Question: Count the number of objects in the diagram.
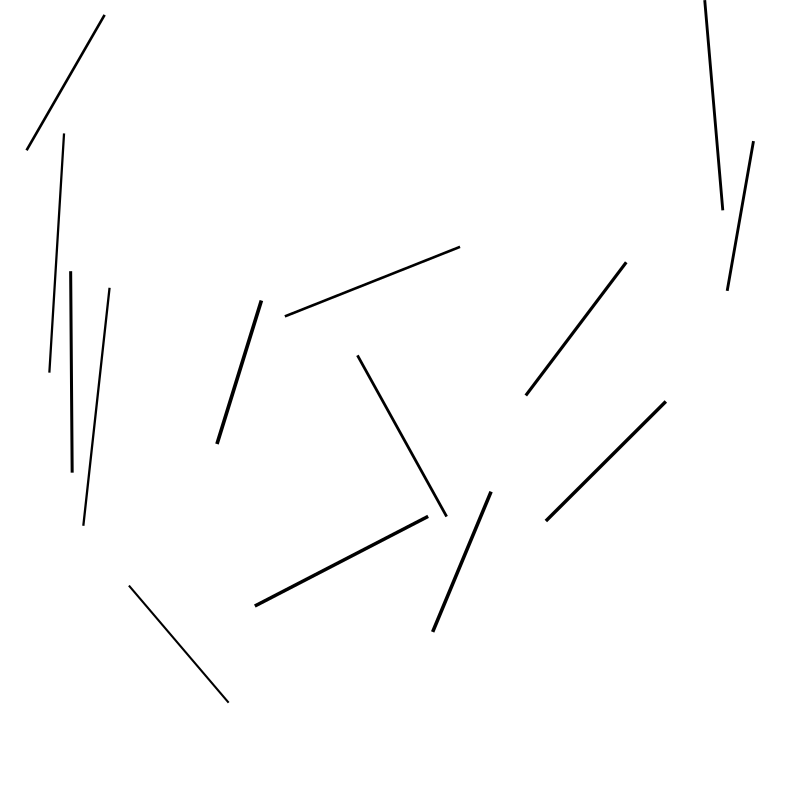
Answer: 14